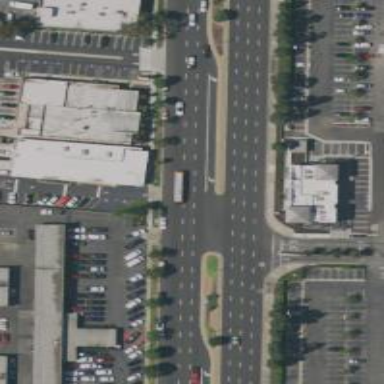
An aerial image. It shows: Primary road with asphalt surface.